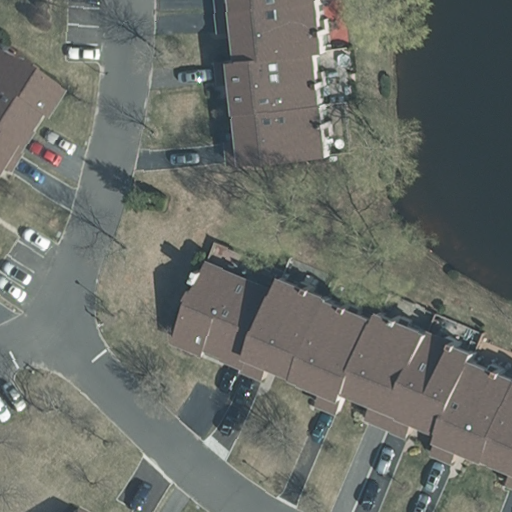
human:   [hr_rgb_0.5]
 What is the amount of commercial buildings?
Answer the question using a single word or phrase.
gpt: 0

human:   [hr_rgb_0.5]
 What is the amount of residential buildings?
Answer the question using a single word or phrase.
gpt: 3

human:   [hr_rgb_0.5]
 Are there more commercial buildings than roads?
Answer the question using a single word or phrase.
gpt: no

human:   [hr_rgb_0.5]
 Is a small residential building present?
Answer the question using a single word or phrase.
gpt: no

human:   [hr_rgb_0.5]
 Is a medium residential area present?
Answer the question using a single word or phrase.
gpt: no

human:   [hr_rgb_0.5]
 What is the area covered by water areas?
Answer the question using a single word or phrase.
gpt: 1012m2

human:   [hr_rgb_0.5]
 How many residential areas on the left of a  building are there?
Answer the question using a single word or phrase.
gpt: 0

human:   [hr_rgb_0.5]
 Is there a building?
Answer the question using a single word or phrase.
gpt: yes

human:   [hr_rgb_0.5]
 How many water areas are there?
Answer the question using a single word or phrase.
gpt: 1

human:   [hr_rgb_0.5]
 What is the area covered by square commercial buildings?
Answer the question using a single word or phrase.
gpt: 0m2

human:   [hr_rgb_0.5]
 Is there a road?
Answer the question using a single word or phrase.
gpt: yes

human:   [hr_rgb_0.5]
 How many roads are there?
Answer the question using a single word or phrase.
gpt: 3

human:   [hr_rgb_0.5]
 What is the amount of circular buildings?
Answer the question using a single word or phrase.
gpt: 0

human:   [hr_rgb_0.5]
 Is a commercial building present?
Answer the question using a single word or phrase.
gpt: no

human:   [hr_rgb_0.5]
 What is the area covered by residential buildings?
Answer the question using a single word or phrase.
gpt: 2428m2

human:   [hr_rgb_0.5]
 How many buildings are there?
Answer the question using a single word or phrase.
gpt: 3

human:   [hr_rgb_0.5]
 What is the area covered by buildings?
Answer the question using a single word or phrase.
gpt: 2428m2

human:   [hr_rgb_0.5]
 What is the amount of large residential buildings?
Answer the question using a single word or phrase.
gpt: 2

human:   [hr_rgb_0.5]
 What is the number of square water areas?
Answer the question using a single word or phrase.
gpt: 0

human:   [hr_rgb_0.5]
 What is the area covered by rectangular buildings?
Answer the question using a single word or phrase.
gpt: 148m2

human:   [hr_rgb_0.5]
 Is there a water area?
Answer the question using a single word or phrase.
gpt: yes

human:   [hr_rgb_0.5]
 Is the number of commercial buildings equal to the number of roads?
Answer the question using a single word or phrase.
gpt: no

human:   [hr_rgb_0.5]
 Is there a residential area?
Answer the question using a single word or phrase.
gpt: yes

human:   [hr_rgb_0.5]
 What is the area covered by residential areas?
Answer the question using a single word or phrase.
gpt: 10632m2

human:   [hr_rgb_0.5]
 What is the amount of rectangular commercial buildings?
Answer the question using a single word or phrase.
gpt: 0

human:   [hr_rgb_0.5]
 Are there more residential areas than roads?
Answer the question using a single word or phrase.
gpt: no

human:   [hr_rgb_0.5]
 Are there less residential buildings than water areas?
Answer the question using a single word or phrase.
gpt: no

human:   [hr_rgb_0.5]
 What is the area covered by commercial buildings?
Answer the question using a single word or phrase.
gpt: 0m2

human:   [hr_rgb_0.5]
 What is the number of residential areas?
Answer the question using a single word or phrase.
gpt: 1

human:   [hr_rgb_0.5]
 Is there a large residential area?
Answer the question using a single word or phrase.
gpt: yes

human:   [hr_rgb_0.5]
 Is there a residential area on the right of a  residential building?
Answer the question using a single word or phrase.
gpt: yes

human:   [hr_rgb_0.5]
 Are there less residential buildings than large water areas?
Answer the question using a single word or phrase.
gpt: no

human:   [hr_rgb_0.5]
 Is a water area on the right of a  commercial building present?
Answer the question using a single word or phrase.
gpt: no

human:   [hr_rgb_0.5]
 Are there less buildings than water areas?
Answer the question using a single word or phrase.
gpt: no

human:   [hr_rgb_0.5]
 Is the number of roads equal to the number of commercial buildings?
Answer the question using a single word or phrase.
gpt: no

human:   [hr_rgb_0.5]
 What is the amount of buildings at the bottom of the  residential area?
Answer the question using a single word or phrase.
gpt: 0

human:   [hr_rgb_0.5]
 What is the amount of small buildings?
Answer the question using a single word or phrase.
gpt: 0

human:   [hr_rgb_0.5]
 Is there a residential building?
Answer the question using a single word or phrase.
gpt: yes

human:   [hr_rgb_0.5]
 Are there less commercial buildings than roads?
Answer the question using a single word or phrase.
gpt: yes

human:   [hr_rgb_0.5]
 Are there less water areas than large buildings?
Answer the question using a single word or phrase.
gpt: yes

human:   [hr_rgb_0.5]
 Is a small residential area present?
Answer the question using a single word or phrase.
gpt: no

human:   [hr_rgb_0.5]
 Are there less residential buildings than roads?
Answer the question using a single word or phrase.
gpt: no

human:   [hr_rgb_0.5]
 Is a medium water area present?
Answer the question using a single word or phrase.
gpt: no

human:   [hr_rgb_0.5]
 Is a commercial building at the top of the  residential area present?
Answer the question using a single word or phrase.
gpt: no

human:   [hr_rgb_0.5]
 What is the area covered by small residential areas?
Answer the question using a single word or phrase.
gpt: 0m2

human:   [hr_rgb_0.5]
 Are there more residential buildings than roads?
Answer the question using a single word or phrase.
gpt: no

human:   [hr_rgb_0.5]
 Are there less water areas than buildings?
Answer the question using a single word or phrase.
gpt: yes

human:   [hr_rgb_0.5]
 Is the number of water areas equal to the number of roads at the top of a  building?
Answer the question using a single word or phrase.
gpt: no

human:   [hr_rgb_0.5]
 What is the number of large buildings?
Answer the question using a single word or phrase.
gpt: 2

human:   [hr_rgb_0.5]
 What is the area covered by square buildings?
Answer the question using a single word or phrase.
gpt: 0m2

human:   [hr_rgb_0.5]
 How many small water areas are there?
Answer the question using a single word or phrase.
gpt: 0

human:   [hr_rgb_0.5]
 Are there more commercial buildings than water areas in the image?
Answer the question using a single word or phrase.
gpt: no

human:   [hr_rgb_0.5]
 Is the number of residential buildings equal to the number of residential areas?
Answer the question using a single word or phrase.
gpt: no

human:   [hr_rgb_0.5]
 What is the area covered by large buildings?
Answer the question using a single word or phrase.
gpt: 2280m2

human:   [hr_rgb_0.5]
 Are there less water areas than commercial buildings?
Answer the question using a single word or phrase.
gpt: no

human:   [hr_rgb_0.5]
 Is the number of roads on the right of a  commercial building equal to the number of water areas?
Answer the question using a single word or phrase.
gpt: no

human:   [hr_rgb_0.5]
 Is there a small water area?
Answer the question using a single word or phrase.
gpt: no

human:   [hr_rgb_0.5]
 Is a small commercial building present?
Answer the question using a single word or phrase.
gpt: no

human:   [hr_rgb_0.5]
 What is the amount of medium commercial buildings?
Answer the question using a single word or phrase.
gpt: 0

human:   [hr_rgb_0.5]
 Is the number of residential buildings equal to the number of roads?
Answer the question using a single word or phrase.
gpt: yes

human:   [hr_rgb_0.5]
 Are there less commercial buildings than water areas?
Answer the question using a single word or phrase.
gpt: yes

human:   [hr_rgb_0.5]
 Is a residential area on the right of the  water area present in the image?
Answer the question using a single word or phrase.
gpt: yes

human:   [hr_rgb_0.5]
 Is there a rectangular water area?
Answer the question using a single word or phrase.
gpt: no

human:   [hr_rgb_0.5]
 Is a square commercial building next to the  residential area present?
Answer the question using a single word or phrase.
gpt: no